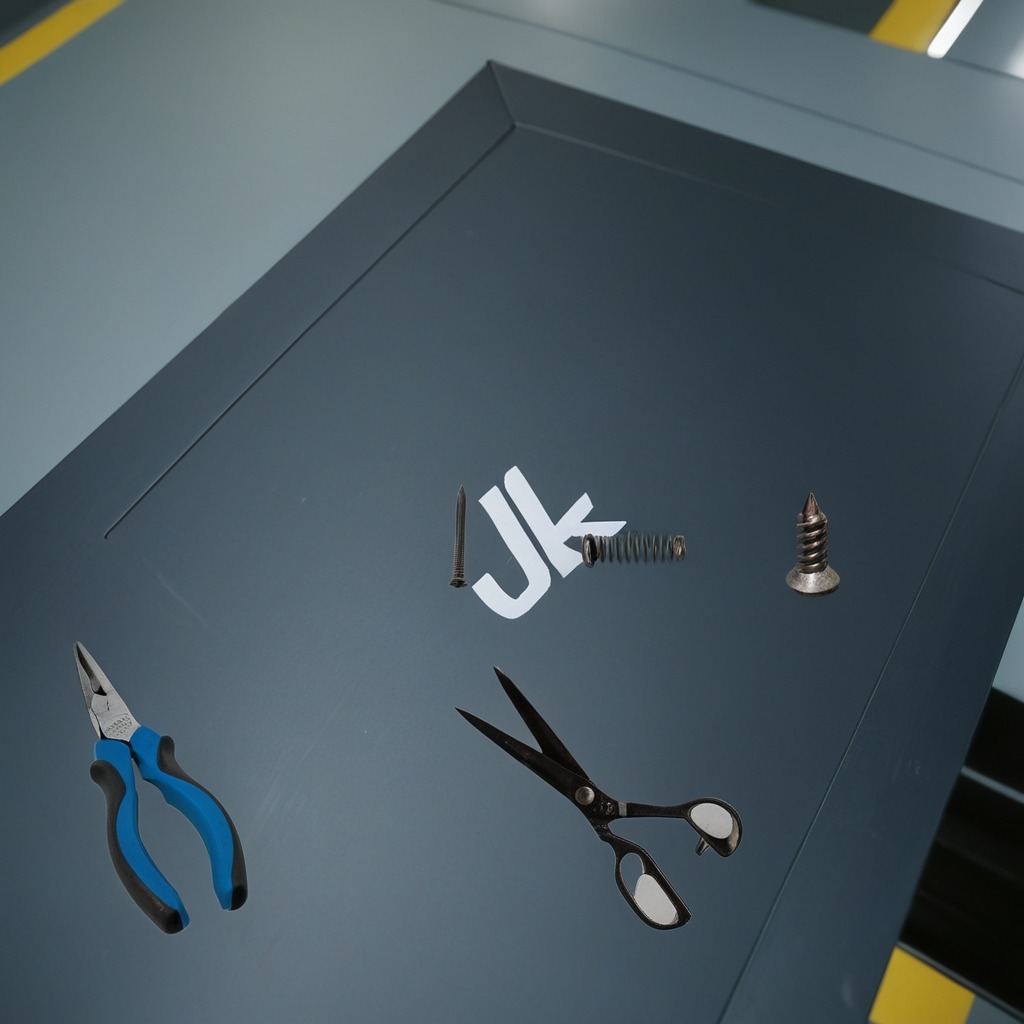
A metal machine screw, an iron nail, pliers, a coiled metal spring, and a pair of scissors are lying on the toolbox surface in the airplane hangar workshop 8K.